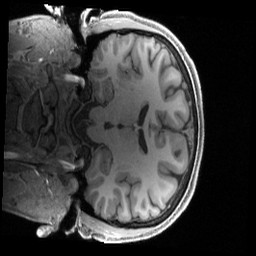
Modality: T1w
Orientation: coronal
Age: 29
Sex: male
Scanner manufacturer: siemens
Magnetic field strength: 3 T
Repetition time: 2.4 s
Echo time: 0.00222 s